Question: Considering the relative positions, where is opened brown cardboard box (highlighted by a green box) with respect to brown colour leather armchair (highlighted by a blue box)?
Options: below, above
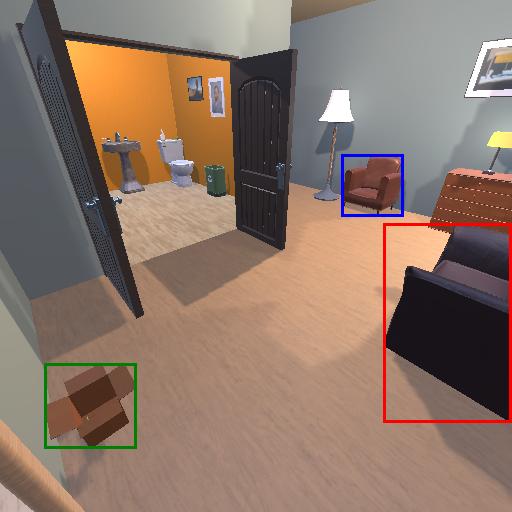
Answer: below